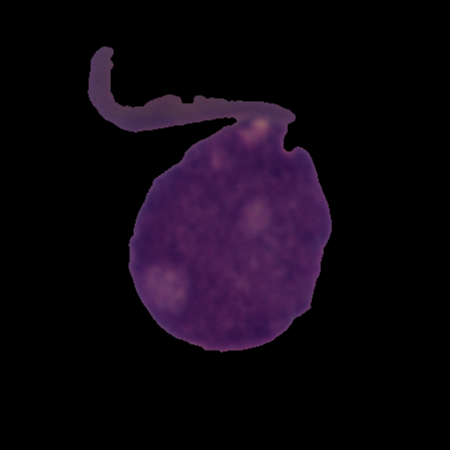
Label: cancer